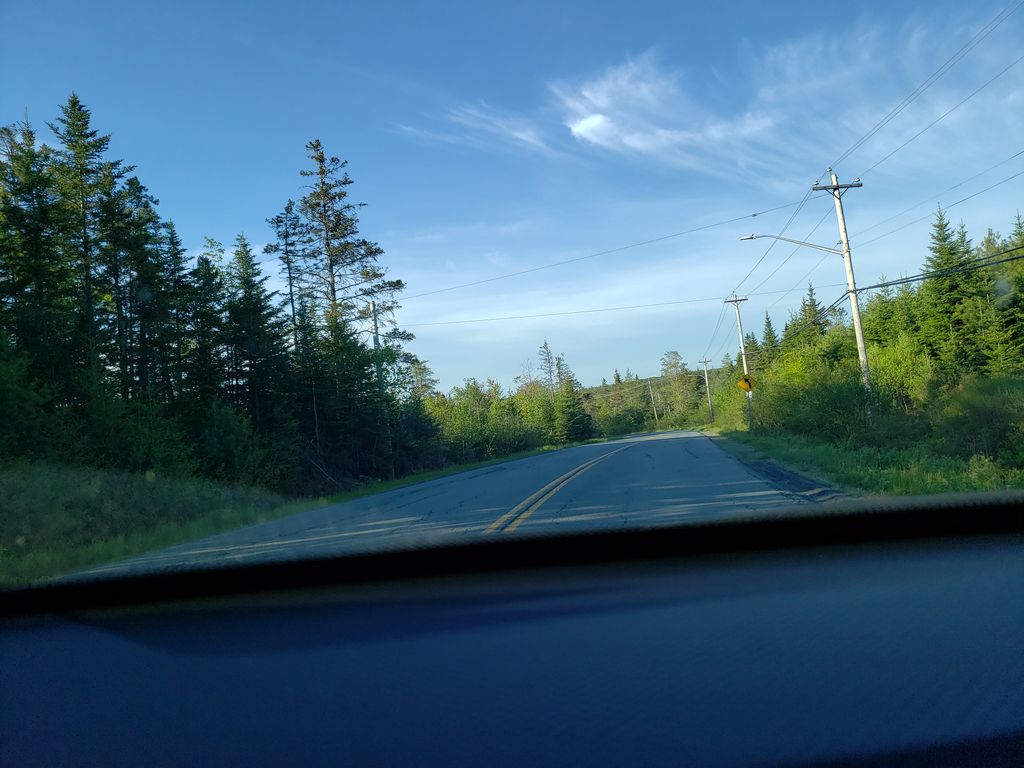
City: halifax